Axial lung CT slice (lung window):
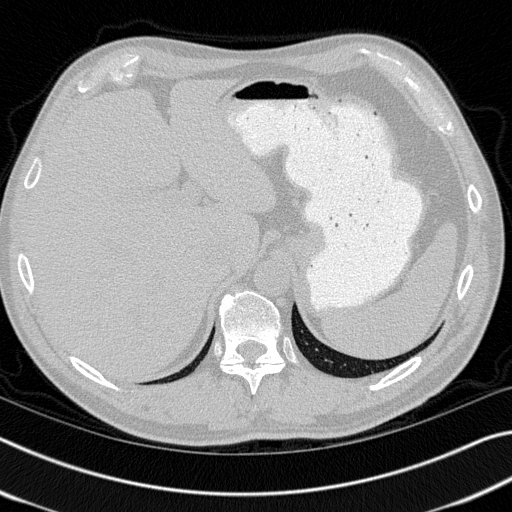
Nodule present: no